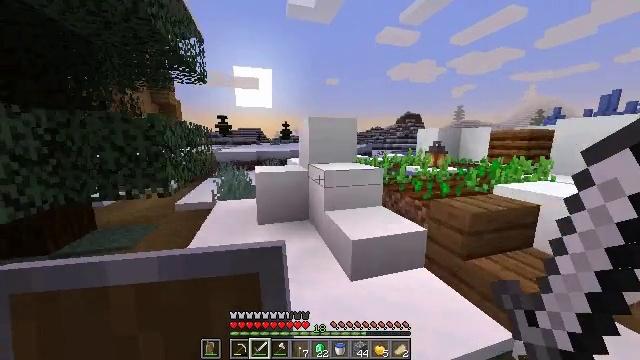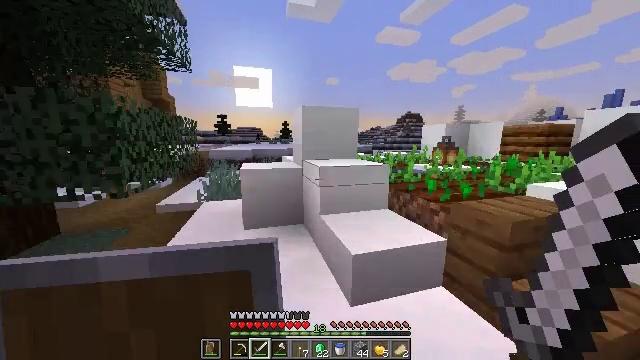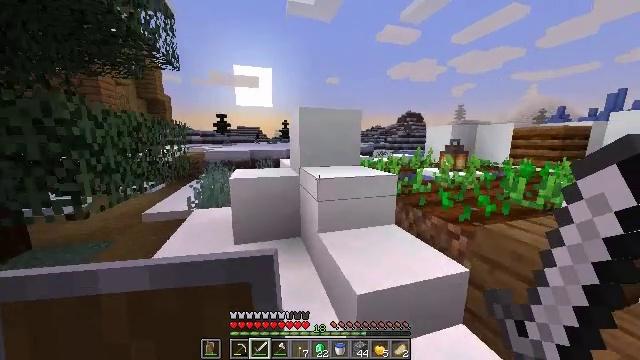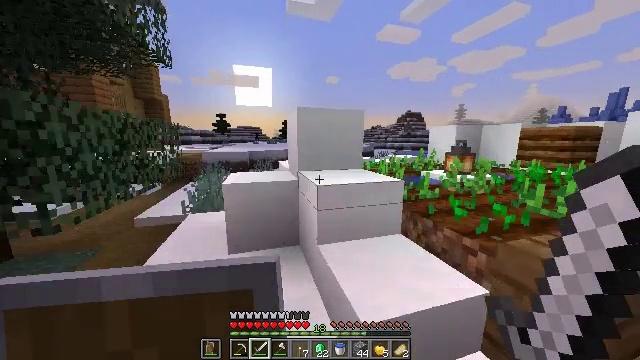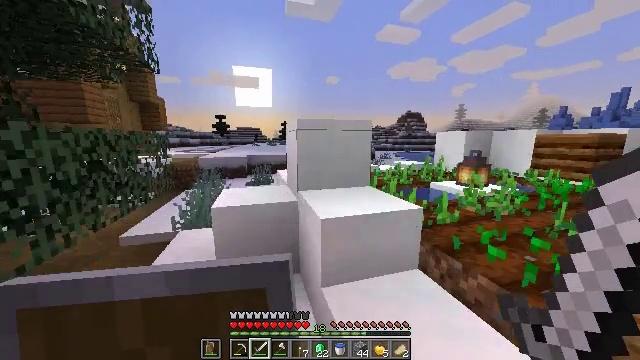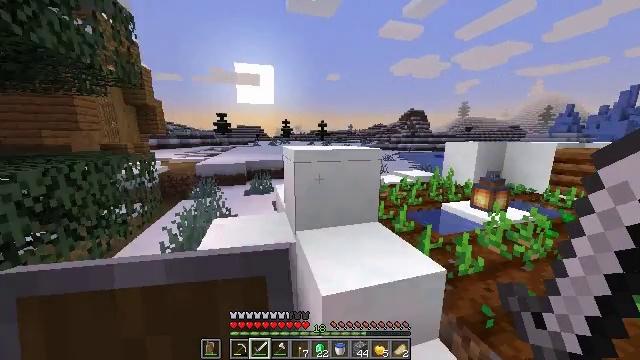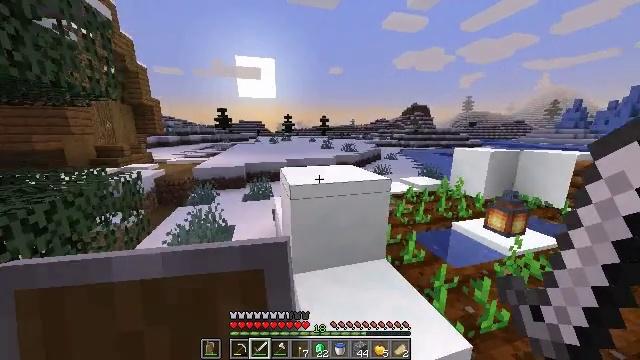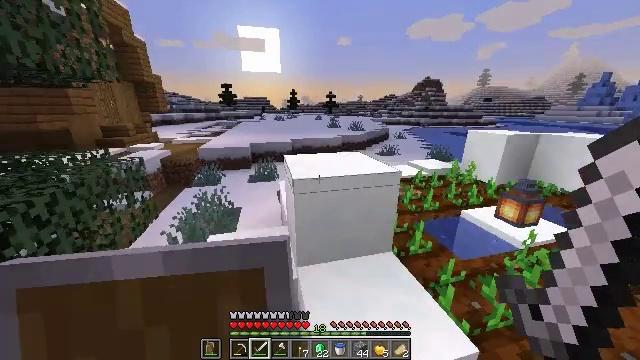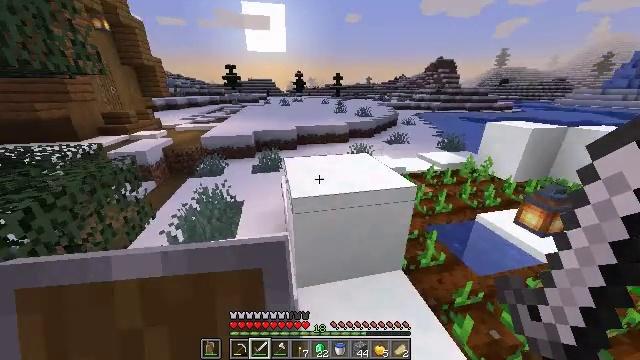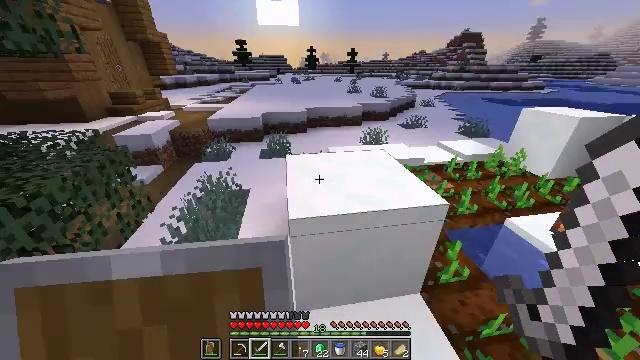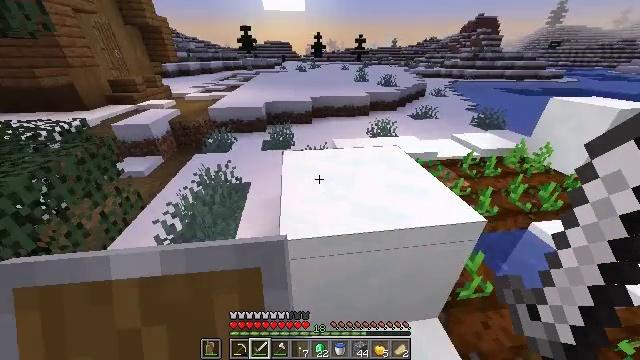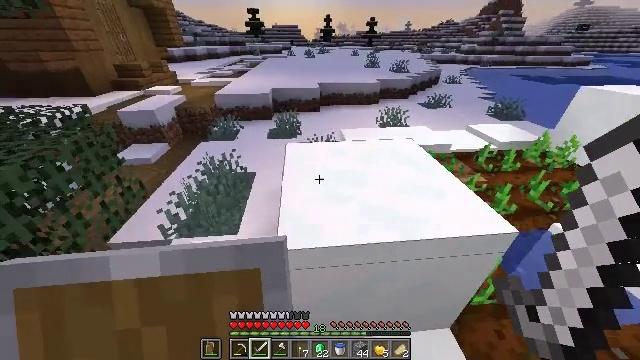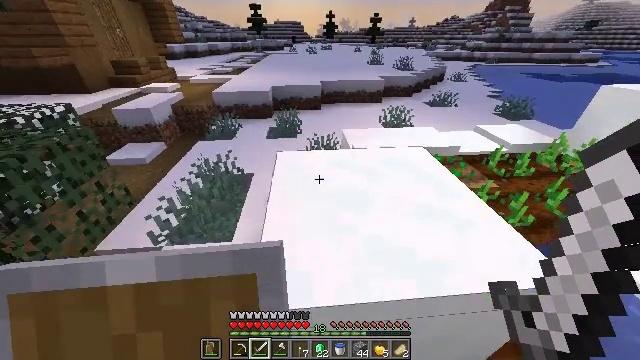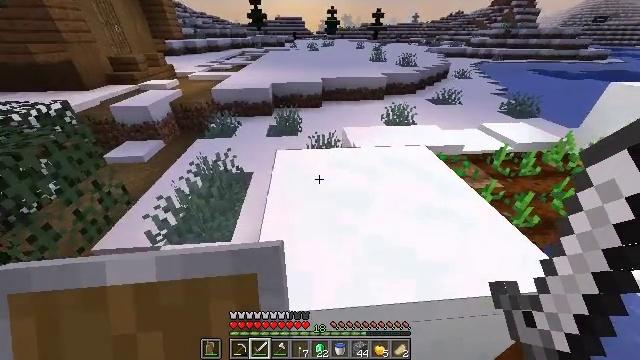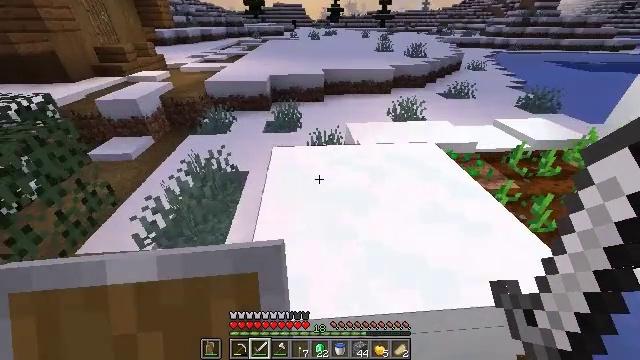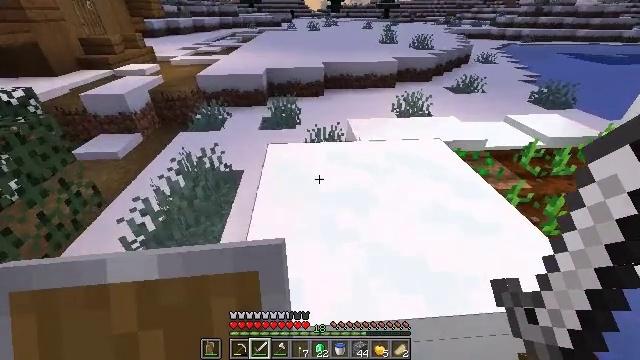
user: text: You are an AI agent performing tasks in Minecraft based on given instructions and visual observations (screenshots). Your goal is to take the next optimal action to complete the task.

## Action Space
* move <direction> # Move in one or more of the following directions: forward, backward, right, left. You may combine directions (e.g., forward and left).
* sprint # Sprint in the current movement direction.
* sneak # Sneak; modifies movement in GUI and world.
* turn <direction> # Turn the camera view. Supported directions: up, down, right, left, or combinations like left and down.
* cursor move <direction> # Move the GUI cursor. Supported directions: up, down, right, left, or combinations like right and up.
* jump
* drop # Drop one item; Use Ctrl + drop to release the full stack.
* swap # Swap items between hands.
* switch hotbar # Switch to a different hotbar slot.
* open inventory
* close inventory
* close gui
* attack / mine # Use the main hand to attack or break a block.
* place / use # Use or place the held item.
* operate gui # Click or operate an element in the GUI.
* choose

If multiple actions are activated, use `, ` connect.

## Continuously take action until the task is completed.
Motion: motion action
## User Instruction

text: Dismantle the blue bed.
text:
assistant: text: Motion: move forward
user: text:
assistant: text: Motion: move forward
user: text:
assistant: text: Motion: move forward
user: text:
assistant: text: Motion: move forward, jump
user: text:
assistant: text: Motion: move forward, jump
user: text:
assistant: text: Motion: move forward, turn down, jump
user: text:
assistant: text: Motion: move forward, turn left and down
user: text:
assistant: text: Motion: move forward, turn left and down
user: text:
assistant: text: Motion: move forward, turn left and down
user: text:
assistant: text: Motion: move forward and move left, turn left and down
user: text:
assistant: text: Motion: move forward and move left, turn left and down
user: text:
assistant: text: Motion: no_op
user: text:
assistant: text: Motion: no_op
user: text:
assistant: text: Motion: no_op
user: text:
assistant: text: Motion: no_op
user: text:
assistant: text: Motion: jump
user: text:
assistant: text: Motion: jump
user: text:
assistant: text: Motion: jump
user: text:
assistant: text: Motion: move forward and move left, jump
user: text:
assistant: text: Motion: move forward and move left, jump
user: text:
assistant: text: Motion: move forward and move left, turn right
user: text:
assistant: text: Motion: move forward and move left, turn right and down
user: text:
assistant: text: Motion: move forward and move left, turn right and down
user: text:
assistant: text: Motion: move forward and move left, turn right and down
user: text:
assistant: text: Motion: turn right
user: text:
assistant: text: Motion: no_op
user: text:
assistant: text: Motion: no_op
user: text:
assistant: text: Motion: no_op
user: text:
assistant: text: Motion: no_op
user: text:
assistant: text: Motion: no_op